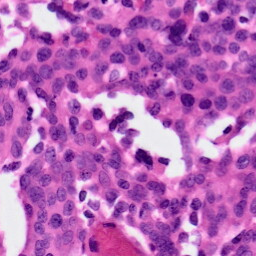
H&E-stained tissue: Ovarian